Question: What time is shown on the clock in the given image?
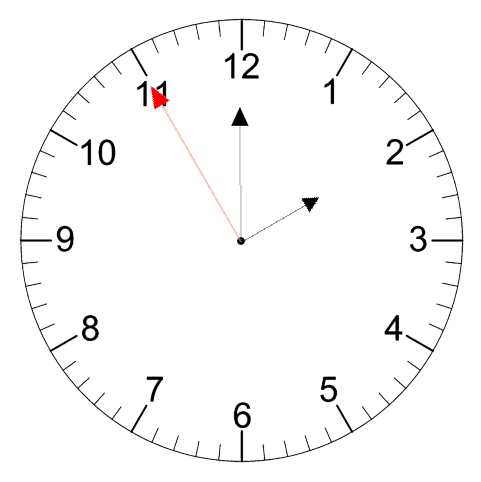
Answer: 01:59:55